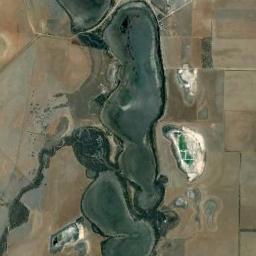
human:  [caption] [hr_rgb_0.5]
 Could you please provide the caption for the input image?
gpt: The ground is rough around the lake .

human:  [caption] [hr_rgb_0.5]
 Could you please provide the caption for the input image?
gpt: A long string of pale blue lakes divide the yellow-brown field into two parts, With some small lakes next to it .

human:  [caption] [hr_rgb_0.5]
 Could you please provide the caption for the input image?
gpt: Some lakes with curved shores lie in farmland and the water is deep green .

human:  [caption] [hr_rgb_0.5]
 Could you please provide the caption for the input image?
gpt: The lake in the picture has branches .

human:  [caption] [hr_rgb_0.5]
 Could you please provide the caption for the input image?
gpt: There are many brown farmlands around the lake .